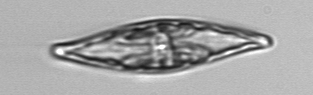
Label: Pleurosigma